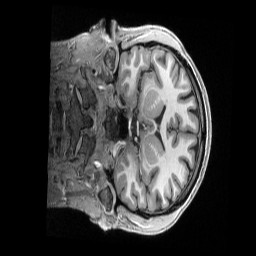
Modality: T1w
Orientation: coronal
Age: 38
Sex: male
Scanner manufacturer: siemens
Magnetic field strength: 3 T
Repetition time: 2.5 s
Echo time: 0.00296 s